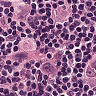
Metastatic tissue present: yes